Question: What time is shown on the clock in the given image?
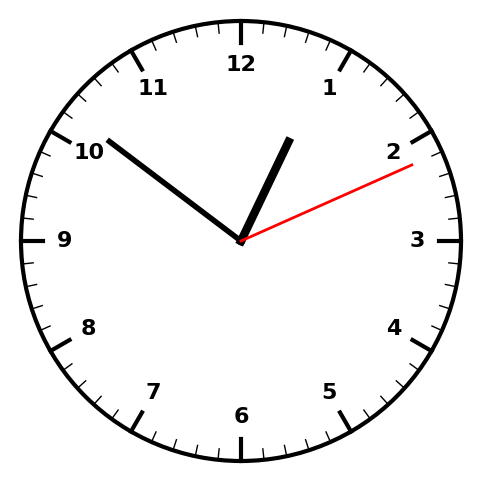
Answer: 12:51:11